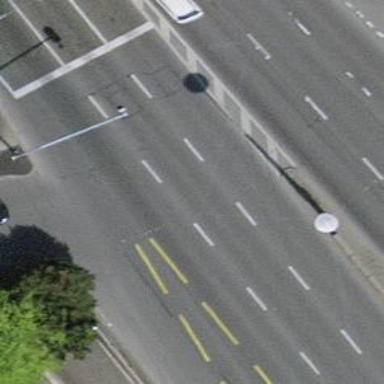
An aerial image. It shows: Primary highway with separate asphalt sidewalk. The presence of trolley wire indicates trolley system in the area.